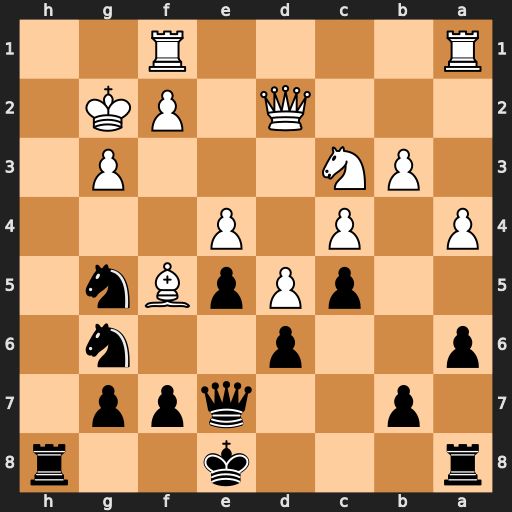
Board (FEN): r3k2r/1p2qpp1/p2p2n1/2pPpBn1/P1P1P3/1PN3P1/3Q1PK1/R4R2
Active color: b
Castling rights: kq
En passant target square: -
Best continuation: Rh2+ Kxh2 Nf3+